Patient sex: F
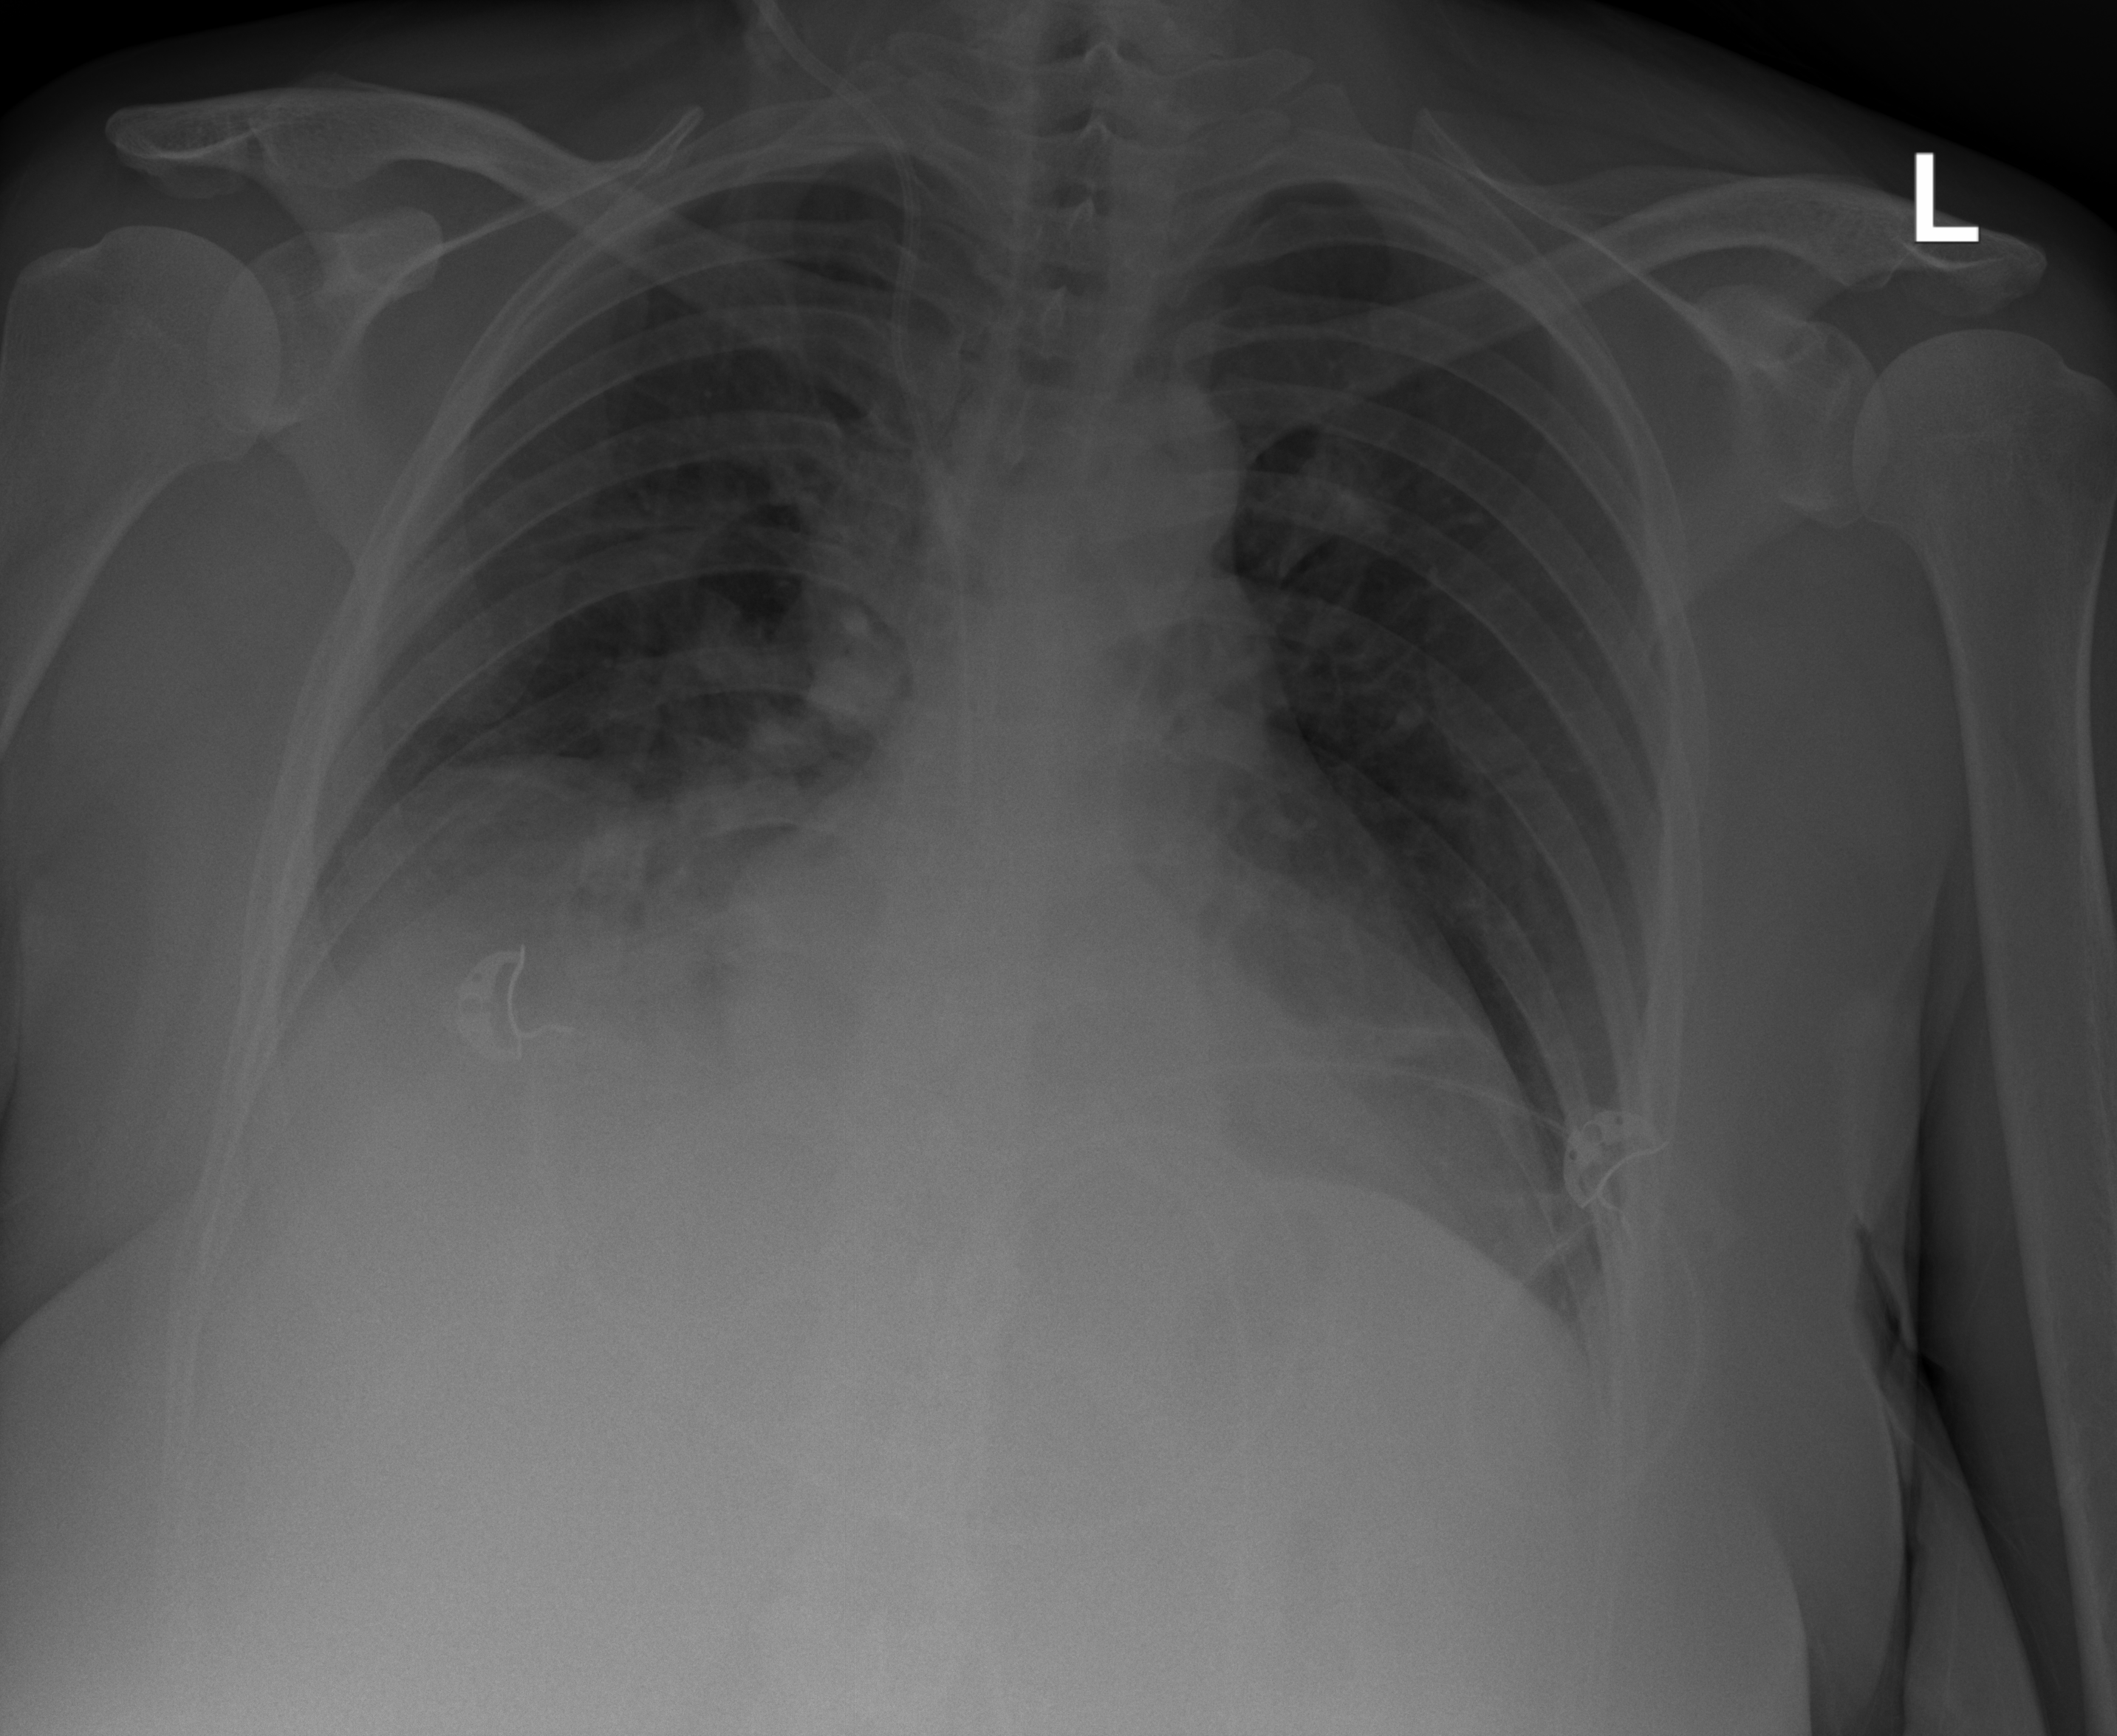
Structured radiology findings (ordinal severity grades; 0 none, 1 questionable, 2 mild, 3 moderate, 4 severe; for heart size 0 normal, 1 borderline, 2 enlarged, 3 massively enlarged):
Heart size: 1
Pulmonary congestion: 2
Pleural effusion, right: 2
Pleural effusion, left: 0
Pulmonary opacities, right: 0
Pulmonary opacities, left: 0
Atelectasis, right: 2
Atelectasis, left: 0